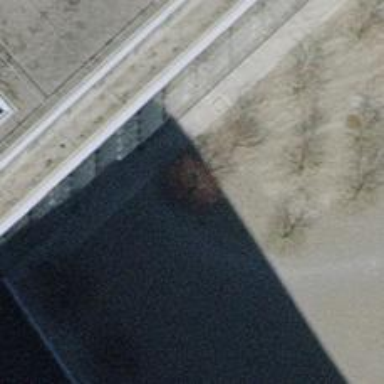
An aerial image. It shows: Urban tree with broadleaved deciduous leaves.